Question: I have a list item containing a "grab handle" anchor and a div which contains an inner div containing text. When the text in the inner div reaches the container width and begins to wrap the outer div is forced below the anchor. I would like it that no matter how much text there is the outer div is never forced below the anchor and instead the text just wraps within the space.
I have a jsFiddle <URL> with two list items with varying amounts of text to demonstrate.
In the screenshot from the jsFiddle below you can see with first list item the "drag handle" anchor is on its own line with the rest of the details pushed down because of the description text length

Here is my html:
'''
<ul class="sortable">
<li>
<span class="dragHandle"></span>
<div class="itemContentContainer">
<a href="/events/7708">Ticket Admin</a>
<div>Every week there will be one shift of 2 people to help count the cash and sort the ticket orders</div>
<div>Still needed: 16&nbsp;&nbsp;Helping: 0</div>
</div>
</li>
<li>
<span class="dragHandle"></span>
<div class="itemContentContainer">
<a href="/events/7309">Decorations - Nursery PM, Rbw B, Red</a>
<div>Decorate the School grounds with bunting etc that you have made.</div>
<div>Still needed: 10&nbsp;&nbsp;Helping: 0</div>
</div>
</li>
</ul>
'''
and CSS
'''
ul.sortable {
border-top: 1px solid #ddd;
margin: 1em -19px 0;
list-style: none;
}
ul.sortable > li:nth-child(odd) {
background-color: #f9f9f9;
}
ul.sortable > li {
border-bottom: 1px solid #ddd;
padding: 0 0 0 19px;
margin: 0;
background-color: #ffffff;
}
li {
line-height: 20px;
}
ul.sortable .dragHandle {
display: inline-block;
cursor: pointer;
background: url('http://service.ptasocial.com/public/img/reorder-lines.png') no-repeat left center;
width: 2em;
height: 2em;
margin-right: 1em;
background-size: 100%;
}
ul.sortable .itemContentContainer {
padding: 0.75em 0;
display: inline-block;
}
a {
color: #c63d13;
text-decoration: none;
}
'''
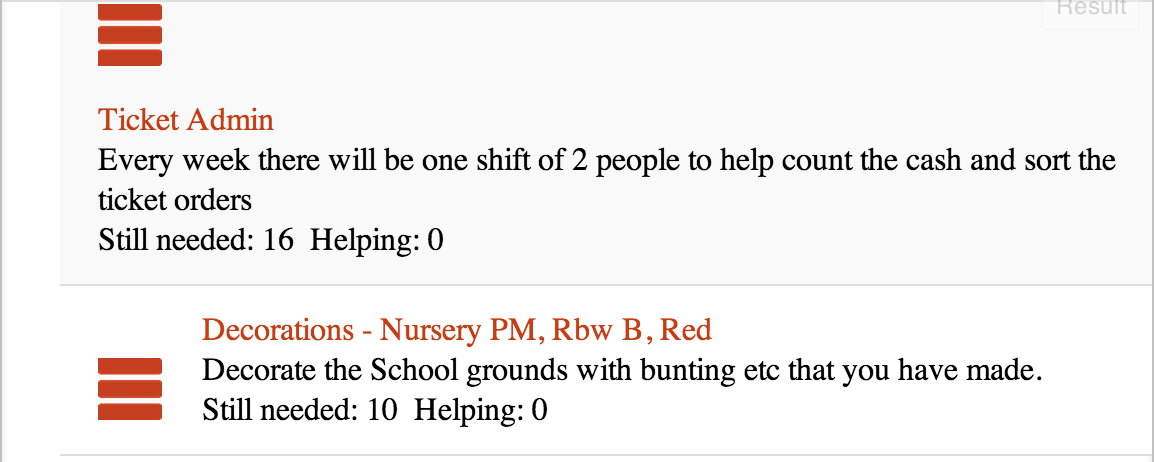
Answer: You have used 'inline-block'. It is not a good practice. The best one is to use 'position'ing and position the drag handler, and give the parent 'div' some left padding.
So the code for your CSS would be:
'''
ul.sortable .dragHandle {
display: inline-block;
position: absolute;
left: 10px;
top: 15px;
z-index: 1;
cursor: pointer;
background: url('http://service.ptasocial.com/public/img/reorder-lines.png') no-repeat left center;
width: 2em;
height: 2em;
margin-right: 1em;
background-size: 100%;
}
ul.sortable .itemContentContainer {
padding: 0.75em 0 0.75em 35px;
display: inline-block;
}
'''
### Preview

### Fiddle: http://jsfiddle.net/praveenscience/qepwV/7/